Question: What can be added?
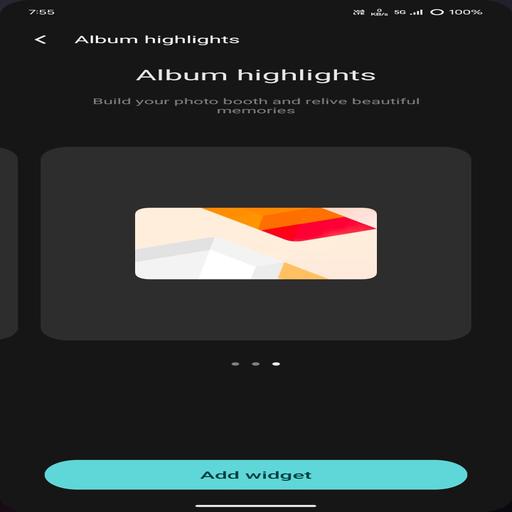
Answer: Add widget